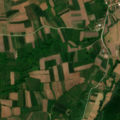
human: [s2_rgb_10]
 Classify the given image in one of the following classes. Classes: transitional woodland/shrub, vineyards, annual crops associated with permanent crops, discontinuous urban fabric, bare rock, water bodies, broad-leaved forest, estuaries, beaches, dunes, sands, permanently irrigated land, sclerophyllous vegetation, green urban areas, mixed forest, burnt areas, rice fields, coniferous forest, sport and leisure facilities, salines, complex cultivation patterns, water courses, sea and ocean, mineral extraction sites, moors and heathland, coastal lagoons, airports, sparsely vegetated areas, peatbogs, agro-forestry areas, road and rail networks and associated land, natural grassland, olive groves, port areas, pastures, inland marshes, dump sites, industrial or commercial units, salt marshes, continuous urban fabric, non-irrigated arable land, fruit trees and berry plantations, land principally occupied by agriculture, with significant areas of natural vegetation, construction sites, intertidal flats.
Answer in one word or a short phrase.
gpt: non-irrigated arable land, complex cultivation patterns, land principally occupied by agriculture, with significant areas of natural vegetation, broad-leaved forest, transitional woodland/shrub